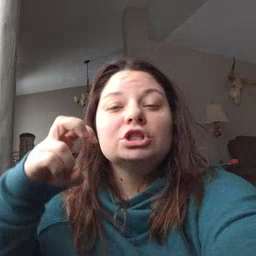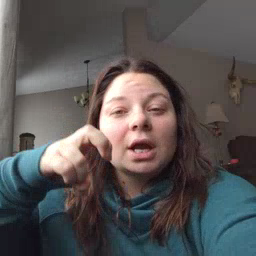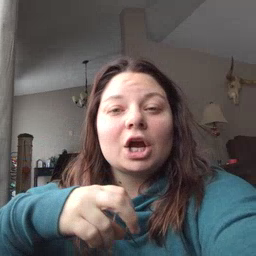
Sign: chair